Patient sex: M
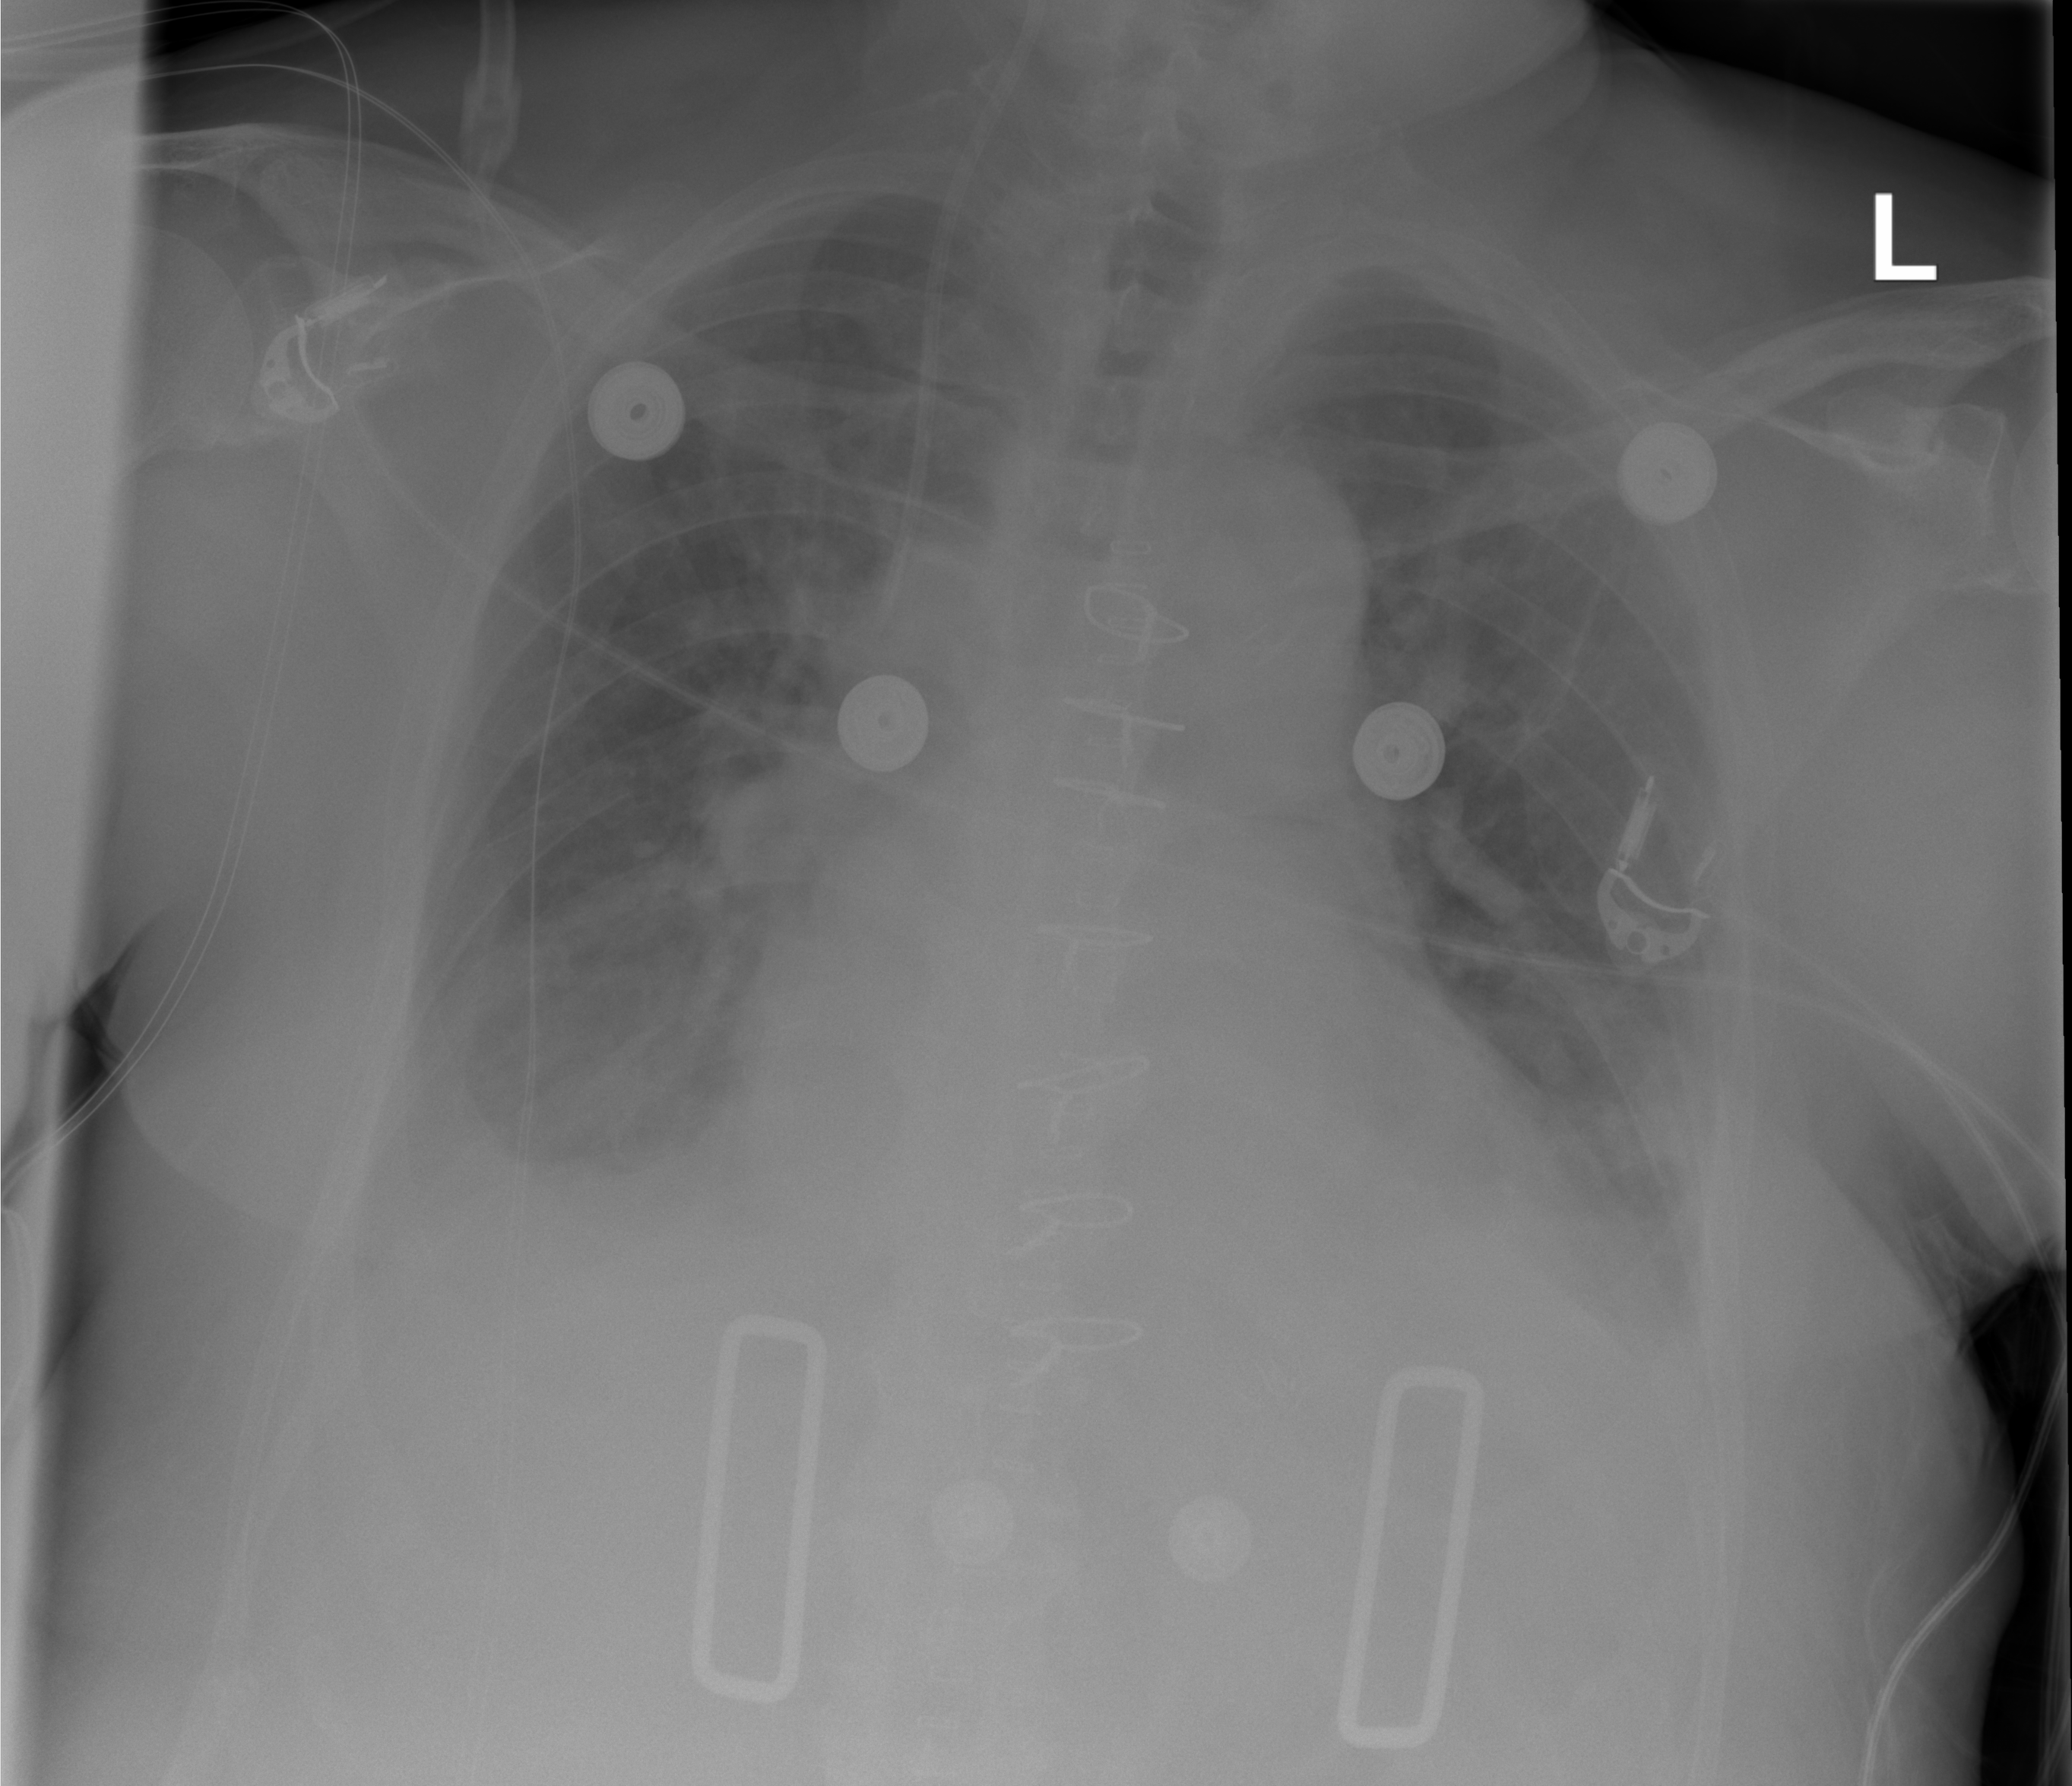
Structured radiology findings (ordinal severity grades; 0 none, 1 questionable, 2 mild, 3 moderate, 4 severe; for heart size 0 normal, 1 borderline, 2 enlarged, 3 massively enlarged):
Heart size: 2
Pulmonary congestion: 2
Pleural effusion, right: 0
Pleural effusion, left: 2
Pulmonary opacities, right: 2
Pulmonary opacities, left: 2
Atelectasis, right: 2
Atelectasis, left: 2